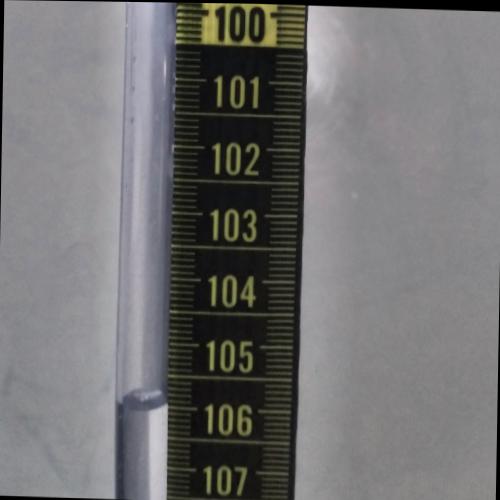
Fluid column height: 106.0 cm